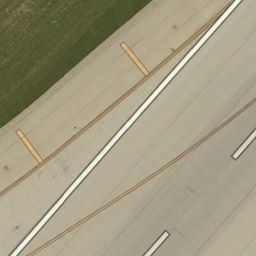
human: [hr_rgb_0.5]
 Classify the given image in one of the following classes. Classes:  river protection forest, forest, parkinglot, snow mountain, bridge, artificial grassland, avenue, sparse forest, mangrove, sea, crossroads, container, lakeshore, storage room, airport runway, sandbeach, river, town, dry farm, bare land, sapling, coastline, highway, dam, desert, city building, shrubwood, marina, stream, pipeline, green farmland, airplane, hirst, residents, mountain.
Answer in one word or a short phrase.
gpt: airport runway